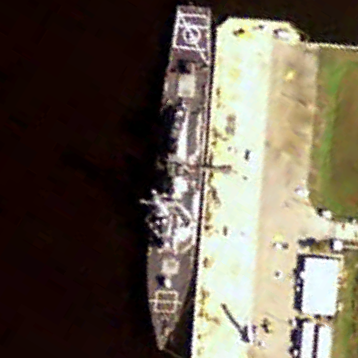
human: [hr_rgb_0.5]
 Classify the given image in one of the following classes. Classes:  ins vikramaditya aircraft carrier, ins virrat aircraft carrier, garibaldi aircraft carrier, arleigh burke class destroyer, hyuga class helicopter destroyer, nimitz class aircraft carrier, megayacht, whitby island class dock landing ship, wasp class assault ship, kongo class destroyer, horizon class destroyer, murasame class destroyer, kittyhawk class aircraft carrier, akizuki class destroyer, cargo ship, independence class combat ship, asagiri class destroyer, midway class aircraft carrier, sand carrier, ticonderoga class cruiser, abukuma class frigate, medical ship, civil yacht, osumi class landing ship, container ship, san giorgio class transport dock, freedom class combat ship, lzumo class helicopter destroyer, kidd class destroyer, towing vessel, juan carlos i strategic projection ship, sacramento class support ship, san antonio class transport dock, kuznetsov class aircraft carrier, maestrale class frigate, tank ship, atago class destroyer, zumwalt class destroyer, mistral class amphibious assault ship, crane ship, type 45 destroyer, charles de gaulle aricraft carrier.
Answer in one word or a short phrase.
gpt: Arleigh Burke class destroyer